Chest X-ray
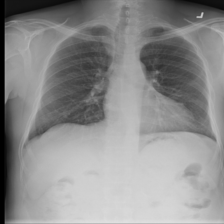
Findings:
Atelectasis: negative
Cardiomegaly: negative
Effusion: positive
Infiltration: negative
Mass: negative
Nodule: negative
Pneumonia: negative
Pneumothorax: negative
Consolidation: negative
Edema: negative
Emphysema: negative
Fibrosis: negative
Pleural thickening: negative
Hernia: negative